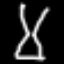
Label: hourglass